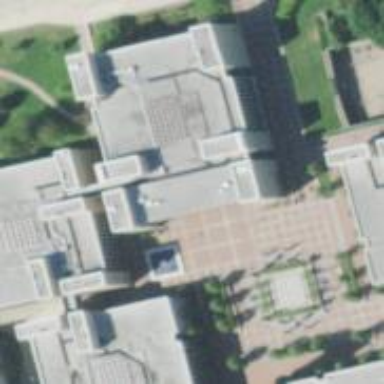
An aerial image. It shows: College building.